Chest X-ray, PA view. Patient: 26 years old, sex M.
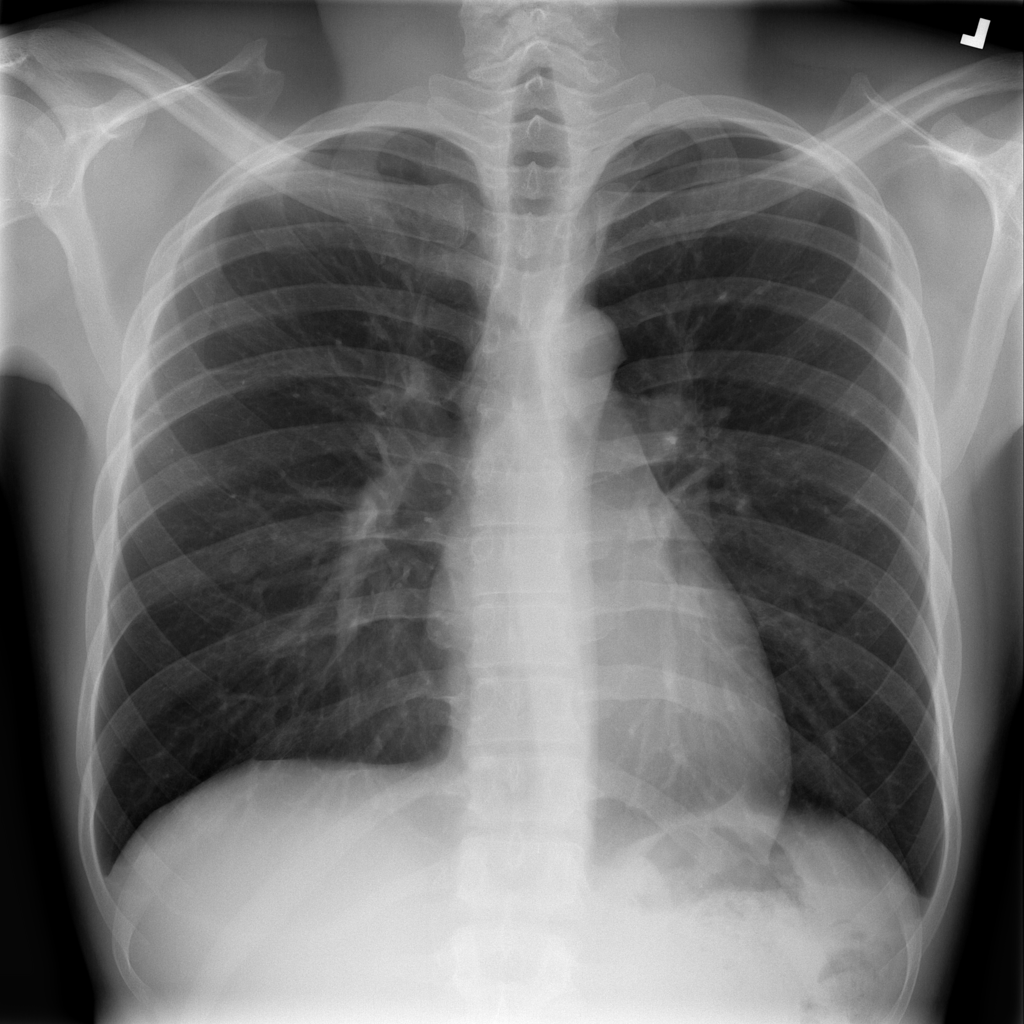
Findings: No Finding